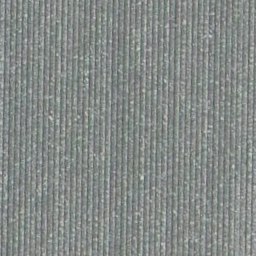
Label: agricultural